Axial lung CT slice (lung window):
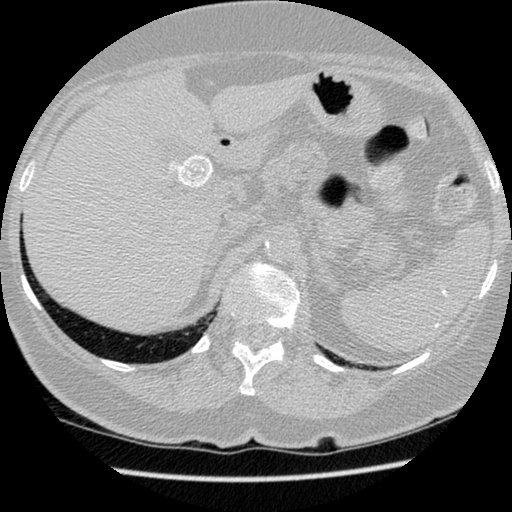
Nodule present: no